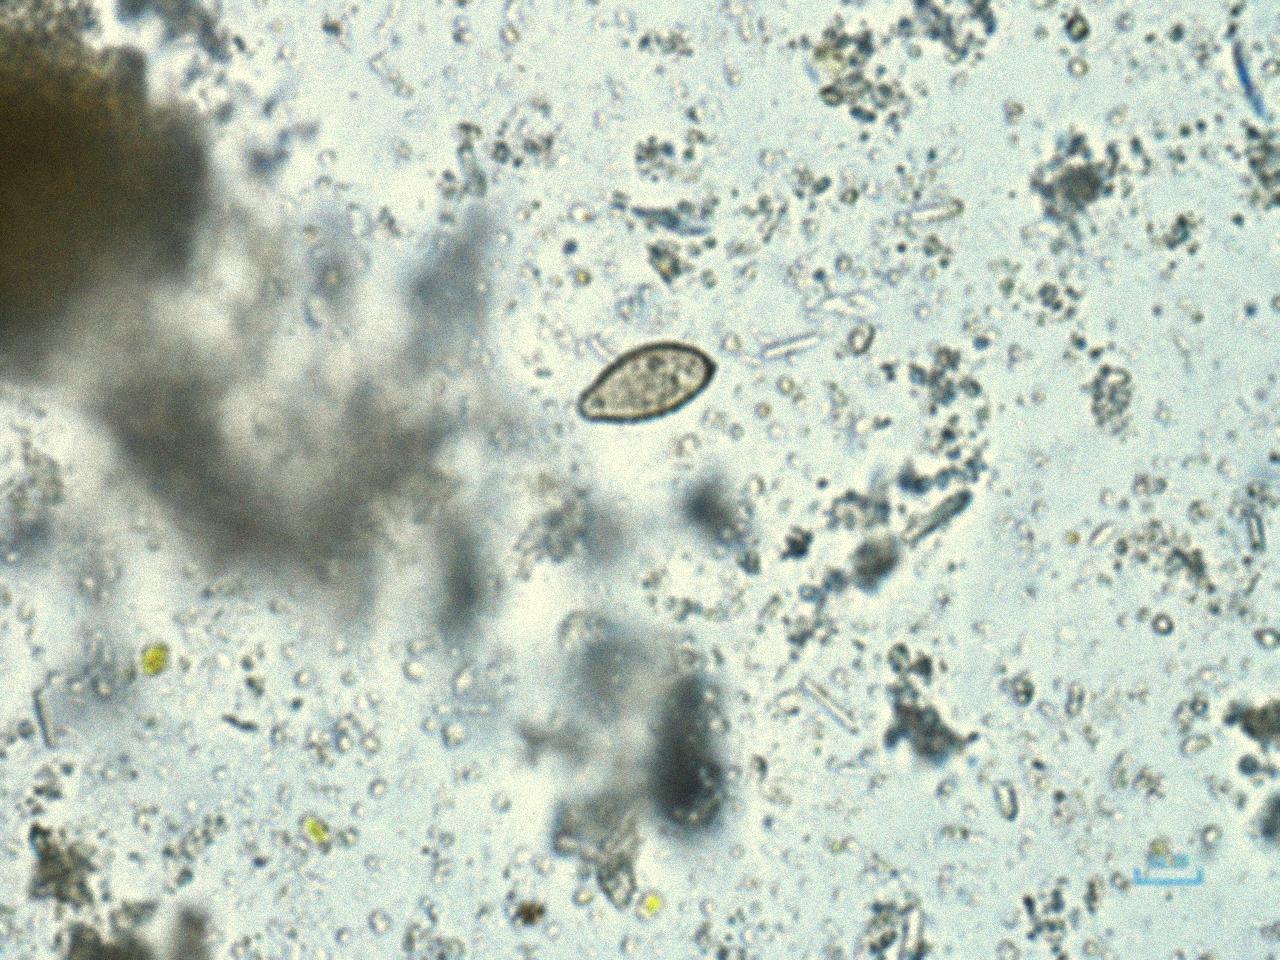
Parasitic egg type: Opisthorchis viverrine